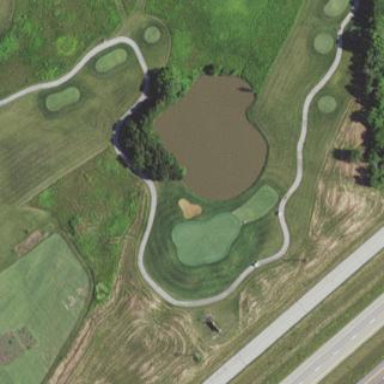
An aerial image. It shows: Scenic view of water hazard on golf course. The natural water feature adds beauty to the landscape.